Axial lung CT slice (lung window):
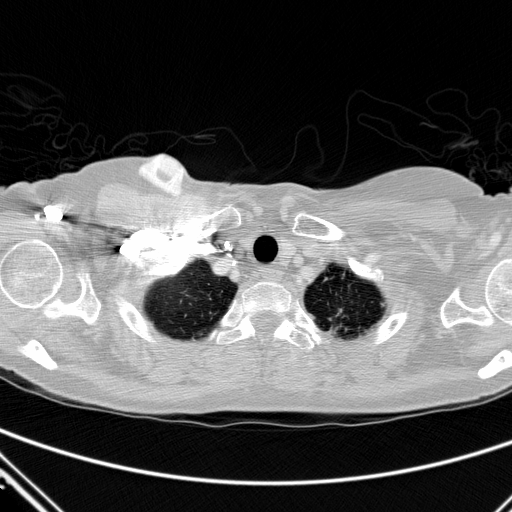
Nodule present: no